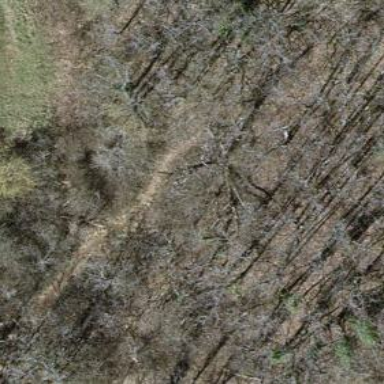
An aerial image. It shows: Path with excellent trail visibility on the ground.